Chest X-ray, AP view. Patient: 55 years old, sex F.
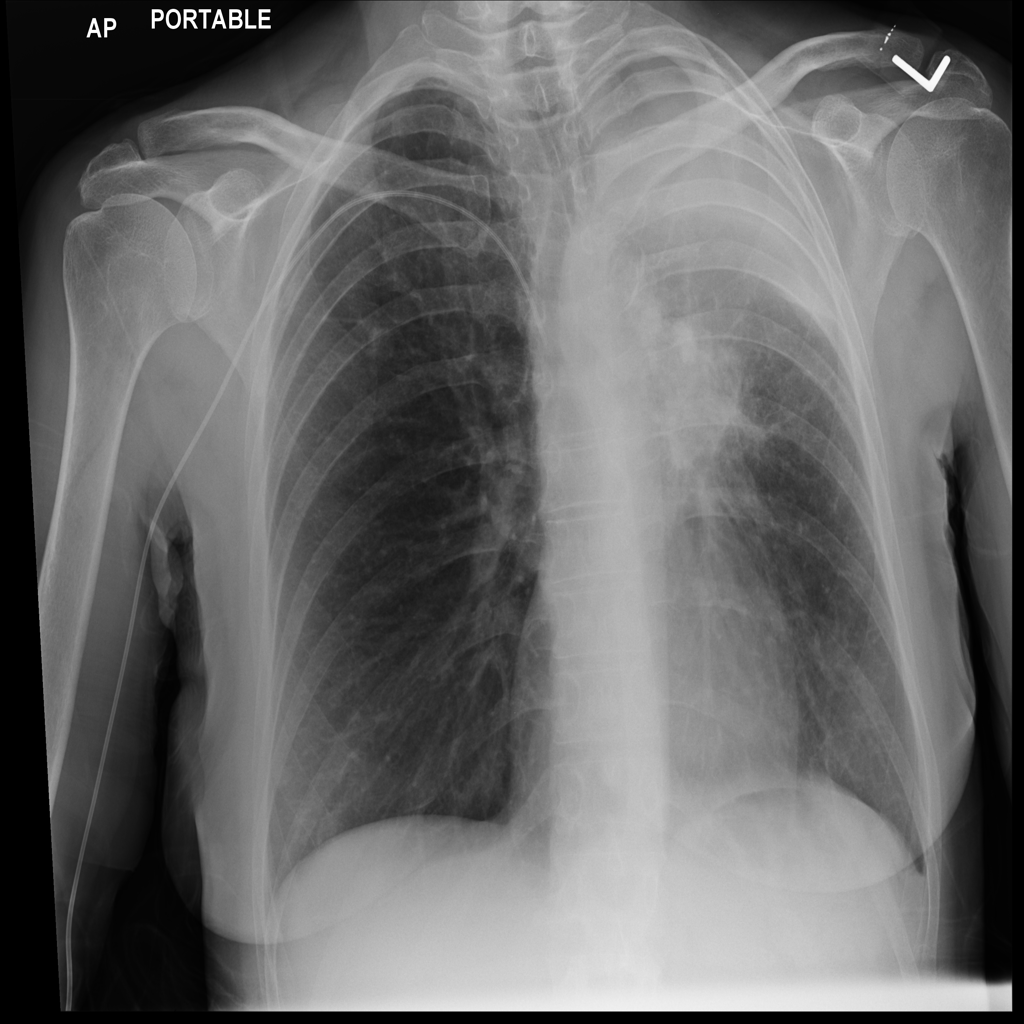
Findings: Atelectasis, Mass